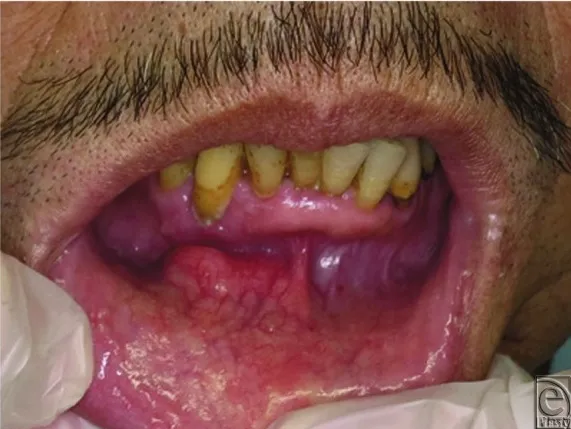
Clinical view of the lesion at first presentation.
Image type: pathology (h&e)